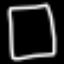
Label: square